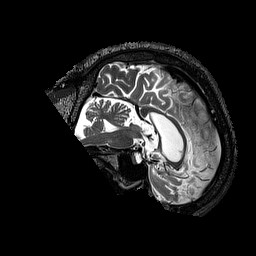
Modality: T2w
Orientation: sagittal
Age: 64
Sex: male
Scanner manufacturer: siemens
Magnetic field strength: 3 T
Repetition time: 3.2 s
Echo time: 0.567 s